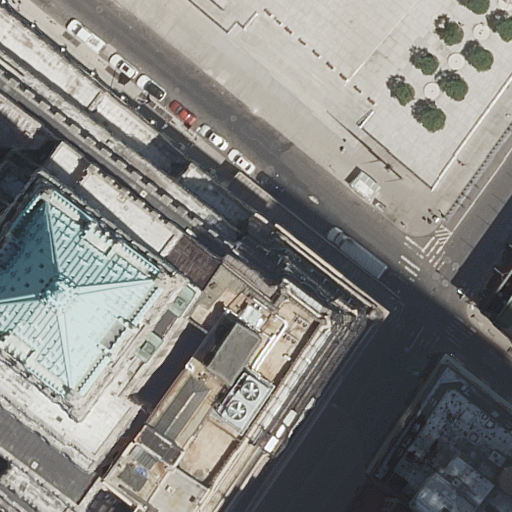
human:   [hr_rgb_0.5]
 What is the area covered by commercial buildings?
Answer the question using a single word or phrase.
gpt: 0m2

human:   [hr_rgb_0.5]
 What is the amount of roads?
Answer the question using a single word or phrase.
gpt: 5

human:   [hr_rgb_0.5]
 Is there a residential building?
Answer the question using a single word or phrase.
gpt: yes

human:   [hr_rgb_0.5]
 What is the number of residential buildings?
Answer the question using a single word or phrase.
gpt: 4

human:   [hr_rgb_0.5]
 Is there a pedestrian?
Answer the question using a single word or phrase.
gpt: yes

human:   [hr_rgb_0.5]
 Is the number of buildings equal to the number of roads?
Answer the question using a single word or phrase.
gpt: yes

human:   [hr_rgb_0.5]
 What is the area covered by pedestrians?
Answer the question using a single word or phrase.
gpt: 5m2

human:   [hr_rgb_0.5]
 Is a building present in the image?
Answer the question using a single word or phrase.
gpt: yes

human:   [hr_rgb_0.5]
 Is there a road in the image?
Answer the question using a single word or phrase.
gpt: yes

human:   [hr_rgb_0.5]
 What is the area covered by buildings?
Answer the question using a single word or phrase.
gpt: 4566m2

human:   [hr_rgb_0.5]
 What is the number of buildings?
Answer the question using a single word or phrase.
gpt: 5

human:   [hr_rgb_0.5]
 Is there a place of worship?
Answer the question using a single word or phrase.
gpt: yes

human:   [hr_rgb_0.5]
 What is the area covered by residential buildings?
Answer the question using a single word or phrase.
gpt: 4527m2

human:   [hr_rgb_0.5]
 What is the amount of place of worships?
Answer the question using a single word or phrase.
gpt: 1

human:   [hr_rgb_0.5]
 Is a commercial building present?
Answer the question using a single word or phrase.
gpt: no

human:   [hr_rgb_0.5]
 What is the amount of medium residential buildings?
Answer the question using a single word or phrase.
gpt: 0

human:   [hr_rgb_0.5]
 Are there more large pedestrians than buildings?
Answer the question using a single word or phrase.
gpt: no

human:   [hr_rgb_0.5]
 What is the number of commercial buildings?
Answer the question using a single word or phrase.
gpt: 0

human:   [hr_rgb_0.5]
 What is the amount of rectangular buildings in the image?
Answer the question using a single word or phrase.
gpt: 3

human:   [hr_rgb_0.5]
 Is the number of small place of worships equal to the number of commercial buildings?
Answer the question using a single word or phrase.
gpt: no

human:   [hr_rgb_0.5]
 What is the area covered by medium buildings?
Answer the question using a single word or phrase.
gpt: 0m2

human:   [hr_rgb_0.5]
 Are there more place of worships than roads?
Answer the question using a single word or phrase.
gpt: no

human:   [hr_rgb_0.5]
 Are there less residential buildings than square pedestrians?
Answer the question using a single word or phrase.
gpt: no

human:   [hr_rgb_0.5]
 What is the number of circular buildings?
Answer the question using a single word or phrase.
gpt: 0

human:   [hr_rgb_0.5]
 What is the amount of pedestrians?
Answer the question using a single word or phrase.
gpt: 1

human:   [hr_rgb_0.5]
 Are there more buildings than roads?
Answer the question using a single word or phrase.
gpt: no

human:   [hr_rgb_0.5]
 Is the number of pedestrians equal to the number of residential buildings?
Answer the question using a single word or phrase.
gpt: no

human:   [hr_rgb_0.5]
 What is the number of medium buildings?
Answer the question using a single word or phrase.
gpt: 0

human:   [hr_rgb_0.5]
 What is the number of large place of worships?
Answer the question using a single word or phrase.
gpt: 0

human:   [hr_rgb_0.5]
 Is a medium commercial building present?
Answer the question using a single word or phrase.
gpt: no

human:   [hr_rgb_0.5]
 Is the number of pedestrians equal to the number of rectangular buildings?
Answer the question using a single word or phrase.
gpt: no

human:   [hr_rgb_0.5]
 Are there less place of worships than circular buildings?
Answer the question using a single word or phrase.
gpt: no

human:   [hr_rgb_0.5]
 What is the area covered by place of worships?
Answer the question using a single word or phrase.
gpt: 39m2

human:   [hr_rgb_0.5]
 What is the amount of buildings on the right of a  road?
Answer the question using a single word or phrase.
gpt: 2

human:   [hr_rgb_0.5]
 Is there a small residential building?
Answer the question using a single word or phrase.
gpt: yes

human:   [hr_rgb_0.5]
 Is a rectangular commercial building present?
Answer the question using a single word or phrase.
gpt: no

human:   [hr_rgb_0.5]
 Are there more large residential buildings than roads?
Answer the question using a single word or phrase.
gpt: no

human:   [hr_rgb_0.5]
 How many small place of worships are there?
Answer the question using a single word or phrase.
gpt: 1

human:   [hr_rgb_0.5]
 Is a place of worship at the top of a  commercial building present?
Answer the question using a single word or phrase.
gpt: no

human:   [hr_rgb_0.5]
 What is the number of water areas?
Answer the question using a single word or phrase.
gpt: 0

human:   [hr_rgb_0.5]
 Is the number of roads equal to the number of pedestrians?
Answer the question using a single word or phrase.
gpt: no

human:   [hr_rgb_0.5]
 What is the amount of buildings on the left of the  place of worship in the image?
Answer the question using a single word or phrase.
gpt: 2

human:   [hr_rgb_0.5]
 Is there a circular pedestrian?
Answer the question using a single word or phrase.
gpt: no

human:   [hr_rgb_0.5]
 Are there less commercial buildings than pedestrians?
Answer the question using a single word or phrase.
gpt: yes

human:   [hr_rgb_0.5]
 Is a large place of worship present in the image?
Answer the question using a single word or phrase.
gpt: no

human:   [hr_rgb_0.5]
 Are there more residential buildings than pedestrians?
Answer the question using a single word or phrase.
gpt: yes

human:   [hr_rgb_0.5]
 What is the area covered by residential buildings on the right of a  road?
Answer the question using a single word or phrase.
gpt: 55m2

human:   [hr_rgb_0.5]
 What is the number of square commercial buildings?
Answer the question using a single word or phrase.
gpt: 0

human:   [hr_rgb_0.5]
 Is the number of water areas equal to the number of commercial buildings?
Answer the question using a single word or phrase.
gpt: yes

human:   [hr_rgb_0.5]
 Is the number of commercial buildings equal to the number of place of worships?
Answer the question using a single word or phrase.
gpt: no

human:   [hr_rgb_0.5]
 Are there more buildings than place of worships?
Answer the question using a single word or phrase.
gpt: yes

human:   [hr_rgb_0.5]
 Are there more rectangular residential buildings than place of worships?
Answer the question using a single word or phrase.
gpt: yes

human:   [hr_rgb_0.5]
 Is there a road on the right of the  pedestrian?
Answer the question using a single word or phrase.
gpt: no

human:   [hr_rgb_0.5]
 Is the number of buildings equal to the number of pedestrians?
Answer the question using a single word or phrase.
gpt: no

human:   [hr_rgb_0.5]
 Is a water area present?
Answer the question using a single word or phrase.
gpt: no

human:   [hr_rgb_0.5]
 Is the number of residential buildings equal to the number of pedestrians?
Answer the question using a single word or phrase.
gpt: no

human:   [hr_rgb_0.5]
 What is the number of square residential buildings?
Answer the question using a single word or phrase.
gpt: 0

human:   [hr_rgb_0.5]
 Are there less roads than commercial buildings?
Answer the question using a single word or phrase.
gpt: no

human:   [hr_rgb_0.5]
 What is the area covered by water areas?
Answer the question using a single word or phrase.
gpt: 0m2

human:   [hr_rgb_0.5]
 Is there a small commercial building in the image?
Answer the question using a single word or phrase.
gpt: no

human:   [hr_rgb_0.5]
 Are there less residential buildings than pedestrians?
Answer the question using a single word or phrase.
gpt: no

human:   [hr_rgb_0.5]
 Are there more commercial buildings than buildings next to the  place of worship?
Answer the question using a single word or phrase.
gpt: no

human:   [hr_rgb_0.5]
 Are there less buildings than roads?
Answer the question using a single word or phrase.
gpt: no

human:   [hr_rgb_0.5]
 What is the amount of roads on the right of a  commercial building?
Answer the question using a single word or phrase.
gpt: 0